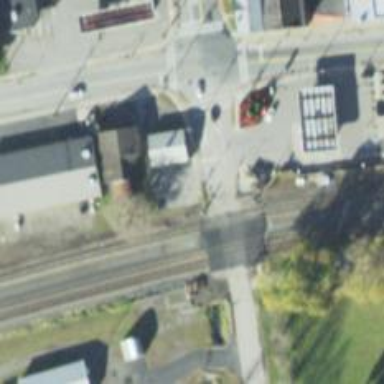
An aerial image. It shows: Railway crossing.